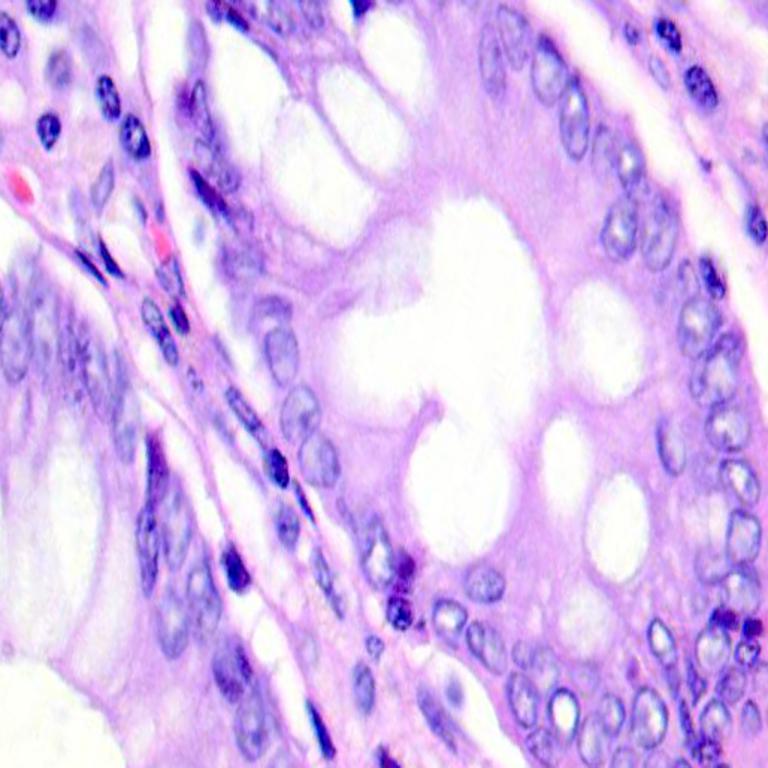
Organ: colon
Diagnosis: benign